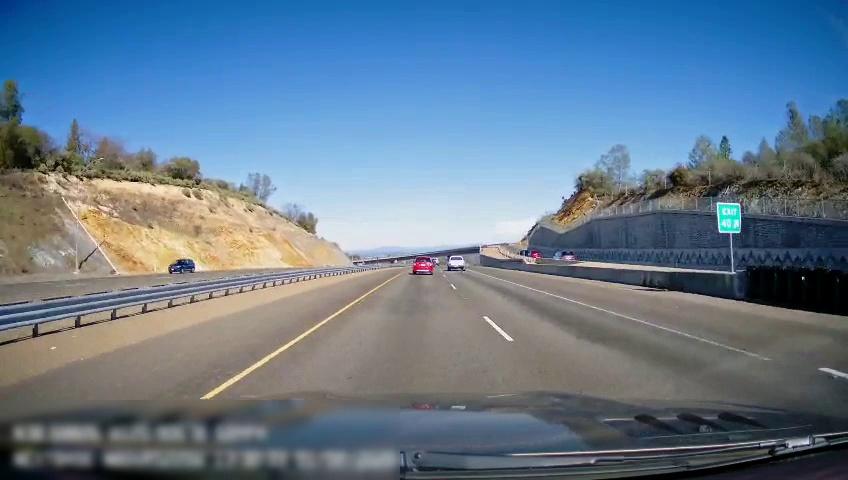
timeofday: Day
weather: Sunny
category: Drivable Space
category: Drivable Space
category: Vehicles | SUV
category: Vehicles | Car
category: Vehicles | Truck
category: Vehicles | SUV
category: Vehicles | Car
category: Lanes | Current Lane
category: Lanes | Current Lane
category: Lanes | Alternate Lane
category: Traffic | Signs